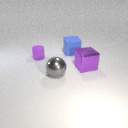
large gray metal sphere in front of large blue rubber cube